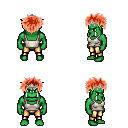
a pixel art fantasy rpg character, male body template, orc, green skin, white pirate shirt, gold greaves, red bedhead hairstyle, silver tiara, four views (front, back, left, right), 2x2 character sprite sheet, small pixel art, hard edges, no anti-aliasing